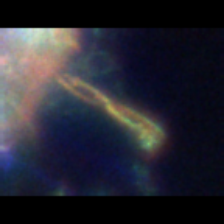
Taxon: Diatom_aggregate
Group: Diatoms